Question: What application is shown?
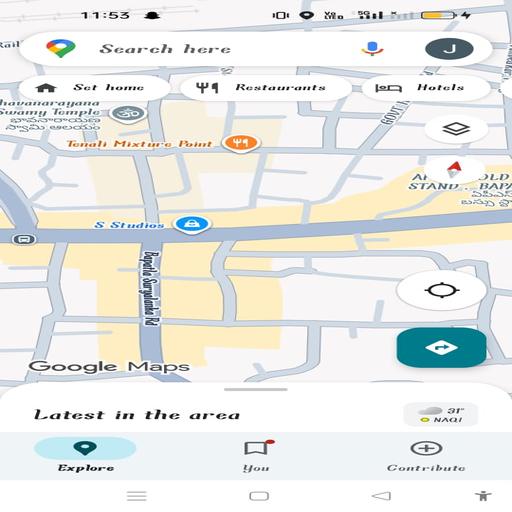
Answer: Google Maps